Question: Count the number of objects in the diagram.
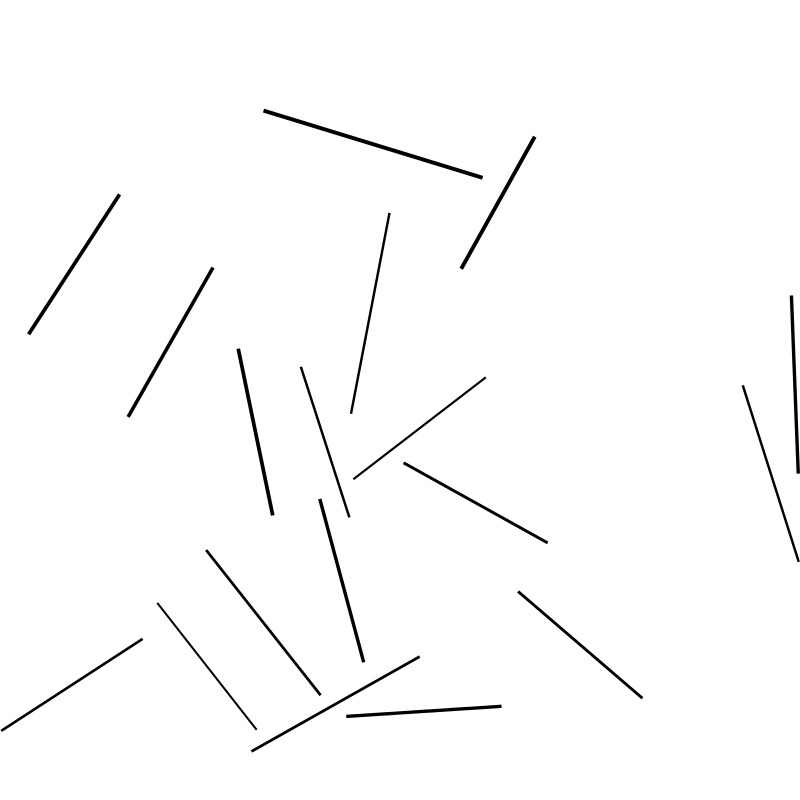
Answer: 18